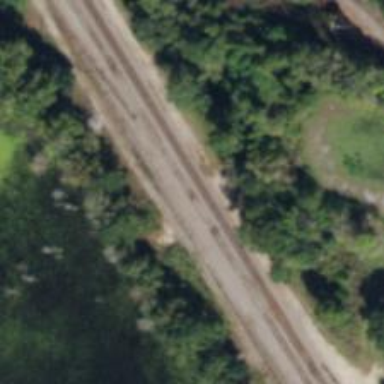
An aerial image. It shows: Railway track.